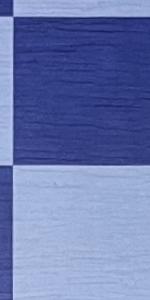
Label: Empty